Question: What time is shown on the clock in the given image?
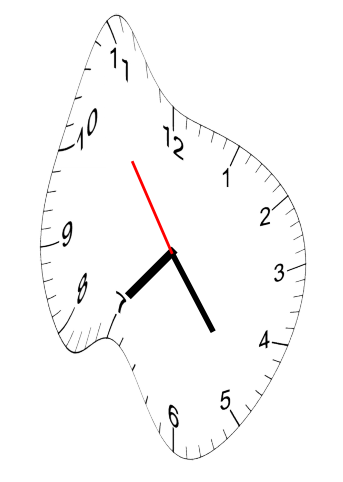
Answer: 07:23:54